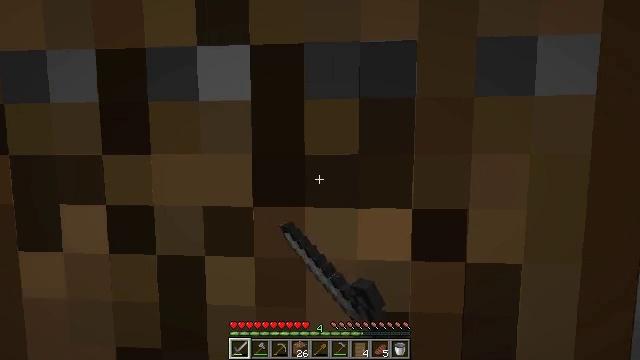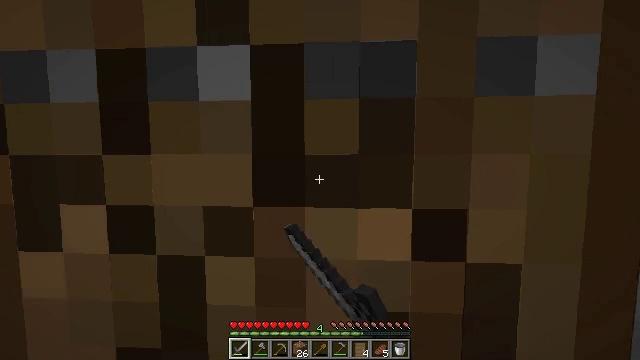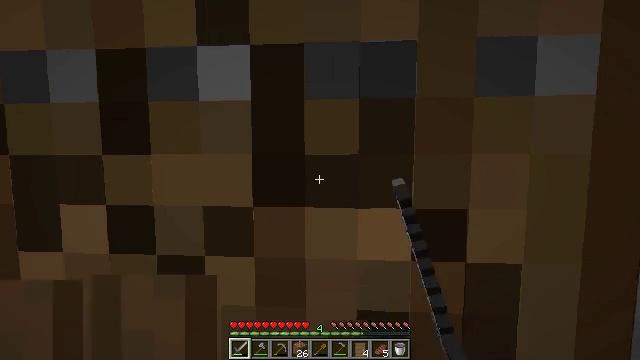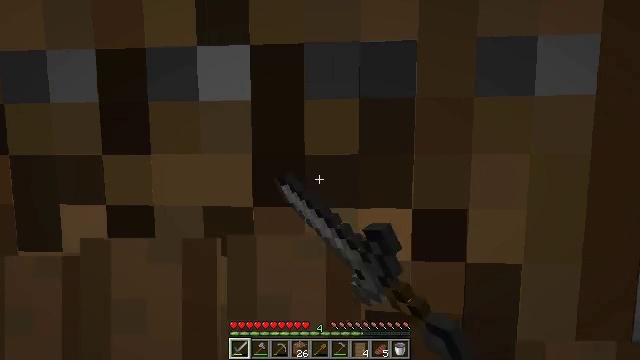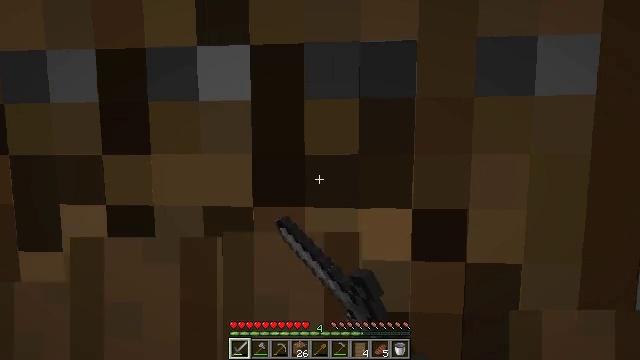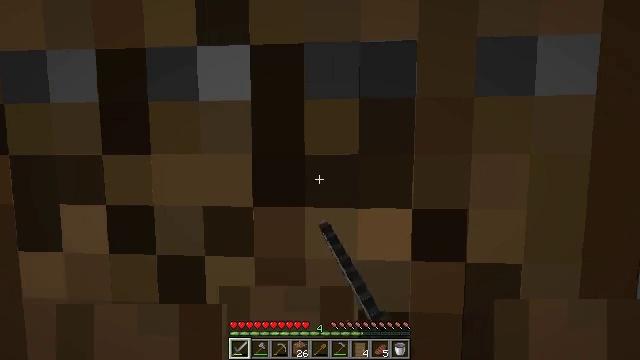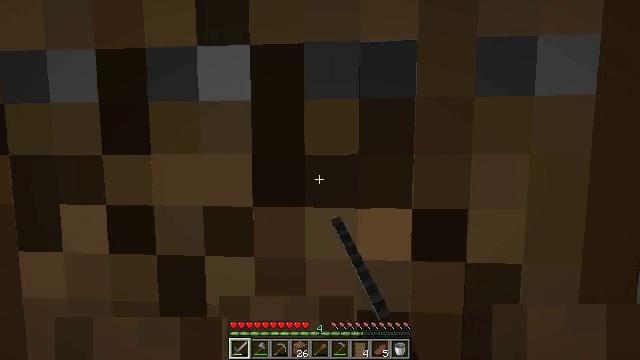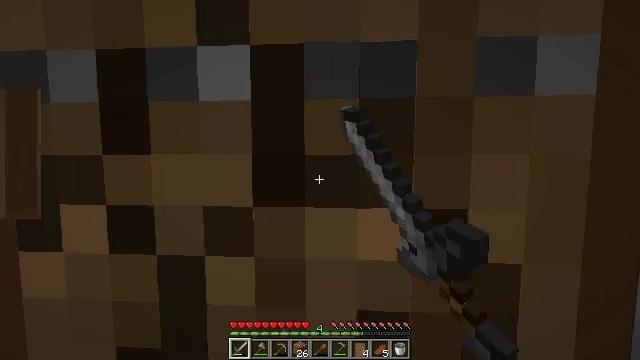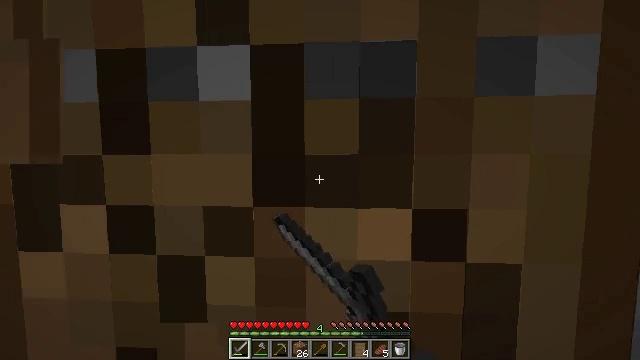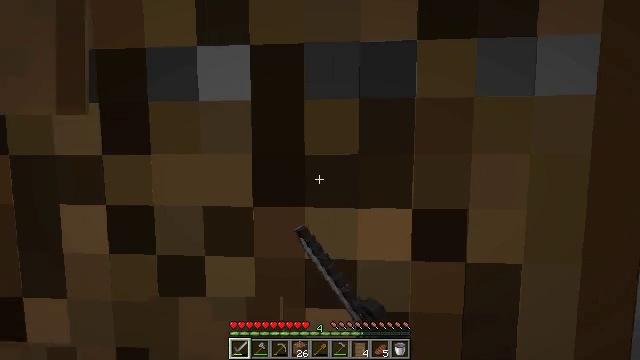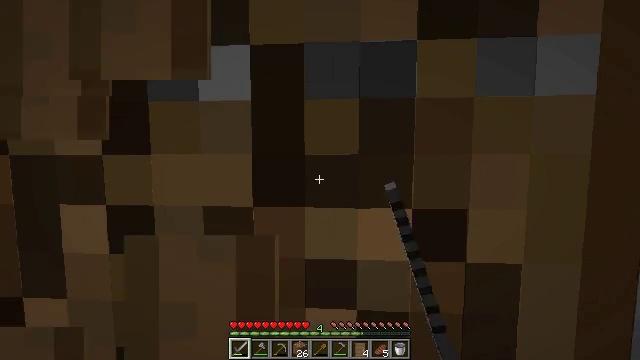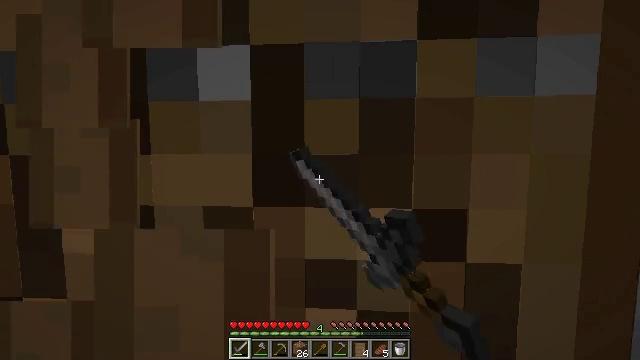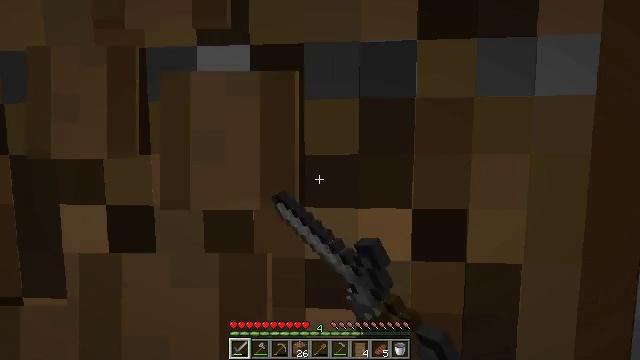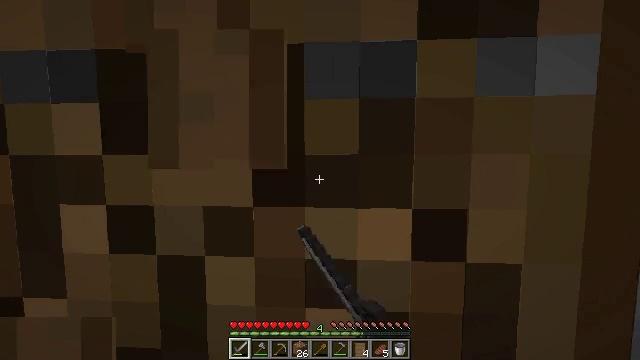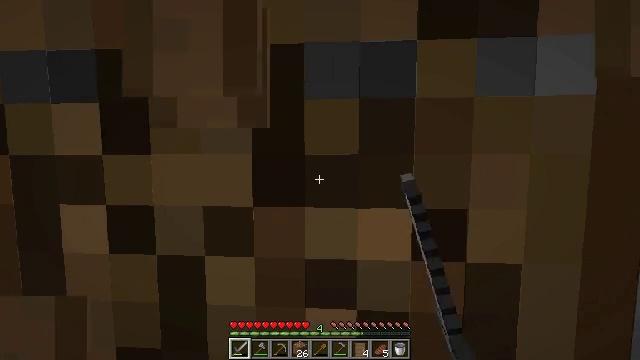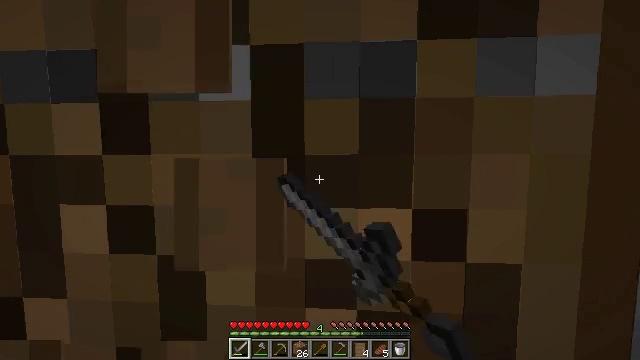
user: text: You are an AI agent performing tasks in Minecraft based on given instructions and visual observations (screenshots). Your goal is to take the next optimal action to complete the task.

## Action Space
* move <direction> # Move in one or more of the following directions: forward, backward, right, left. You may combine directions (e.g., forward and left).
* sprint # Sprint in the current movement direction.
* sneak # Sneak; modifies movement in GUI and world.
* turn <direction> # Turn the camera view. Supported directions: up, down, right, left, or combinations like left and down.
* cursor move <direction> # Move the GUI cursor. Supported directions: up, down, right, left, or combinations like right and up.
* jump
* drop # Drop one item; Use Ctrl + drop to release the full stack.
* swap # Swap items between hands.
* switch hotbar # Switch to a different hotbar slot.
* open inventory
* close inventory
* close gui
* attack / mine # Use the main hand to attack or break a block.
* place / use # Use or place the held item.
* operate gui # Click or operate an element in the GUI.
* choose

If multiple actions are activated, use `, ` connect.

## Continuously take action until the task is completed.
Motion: motion action
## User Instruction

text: Mine the spruce door to collect it.
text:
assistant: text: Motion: attack / mine
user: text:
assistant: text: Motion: attack / mine
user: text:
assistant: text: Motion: attack / mine
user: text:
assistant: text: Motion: attack / mine
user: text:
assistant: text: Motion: attack / mine
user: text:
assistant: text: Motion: attack / mine
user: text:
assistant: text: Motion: attack / mine
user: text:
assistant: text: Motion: attack / mine
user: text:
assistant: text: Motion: attack / mine
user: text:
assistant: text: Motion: attack / mine
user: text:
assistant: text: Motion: attack / mine
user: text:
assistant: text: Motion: attack / mine
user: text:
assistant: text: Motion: attack / mine
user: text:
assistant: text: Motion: attack / mine
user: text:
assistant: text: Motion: attack / mine
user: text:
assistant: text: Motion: attack / mine
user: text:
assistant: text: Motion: attack / mine
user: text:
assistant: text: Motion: attack / mine
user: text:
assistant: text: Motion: attack / mine
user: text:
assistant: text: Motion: attack / mine
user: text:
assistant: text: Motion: attack / mine
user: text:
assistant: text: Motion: attack / mine
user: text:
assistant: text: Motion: attack / mine
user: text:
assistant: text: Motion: attack / mine
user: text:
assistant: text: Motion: attack / mine
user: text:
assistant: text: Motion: attack / mine
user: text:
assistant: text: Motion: attack / mine
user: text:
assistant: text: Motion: attack / mine
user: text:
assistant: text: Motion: attack / mine
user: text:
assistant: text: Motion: attack / mine